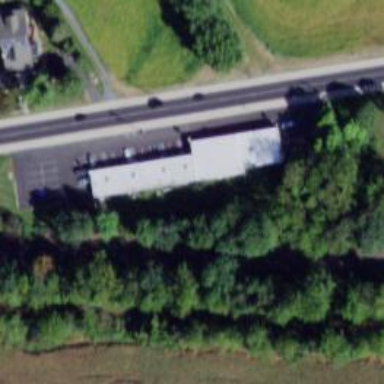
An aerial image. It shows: Fitness centre on leisure land.